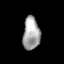
Tissue: prostate
Cell type: T cells
Senescence score: 0.2162
Nuclear area (px): 545
Mean DAPI intensity: 164.809